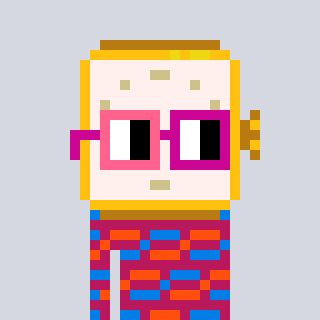
a pixel art character with square pink and red glasses, a watch-shaped head and a darkpink-colored body on a cool background